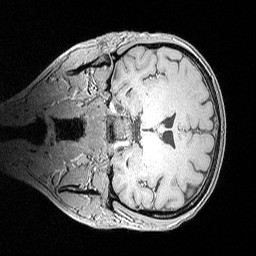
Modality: MP2RAGE
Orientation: coronal
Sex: female
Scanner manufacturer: siemens
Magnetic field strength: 3 T
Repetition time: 5 s
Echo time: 0.00292 s